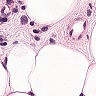
Metastatic tissue present: yes